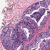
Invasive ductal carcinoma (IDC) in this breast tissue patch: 0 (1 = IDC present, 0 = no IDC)